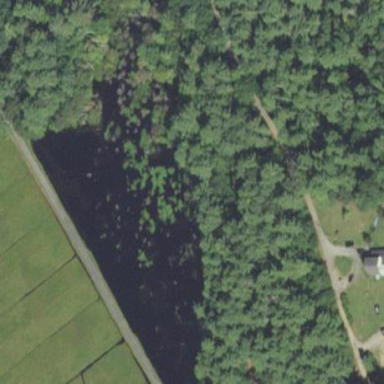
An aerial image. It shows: Marshy wetland area.